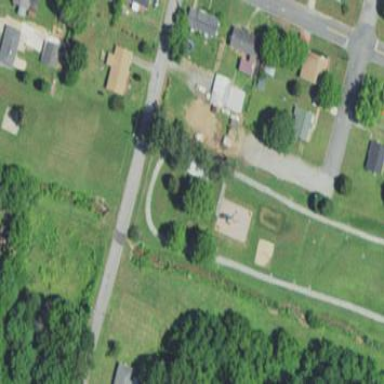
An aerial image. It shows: Playground area for leisure activities on the land.